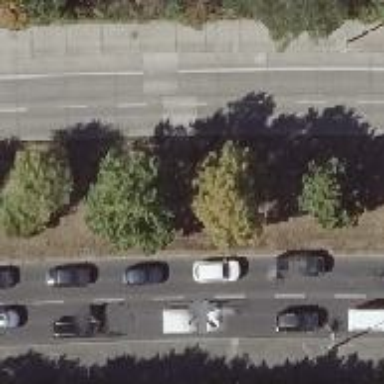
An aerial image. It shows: Avenue lined with deciduous broadleaved trees.